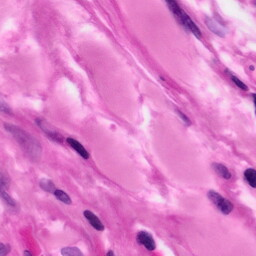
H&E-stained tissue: Pancreatic